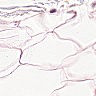
Metastatic tissue present: no